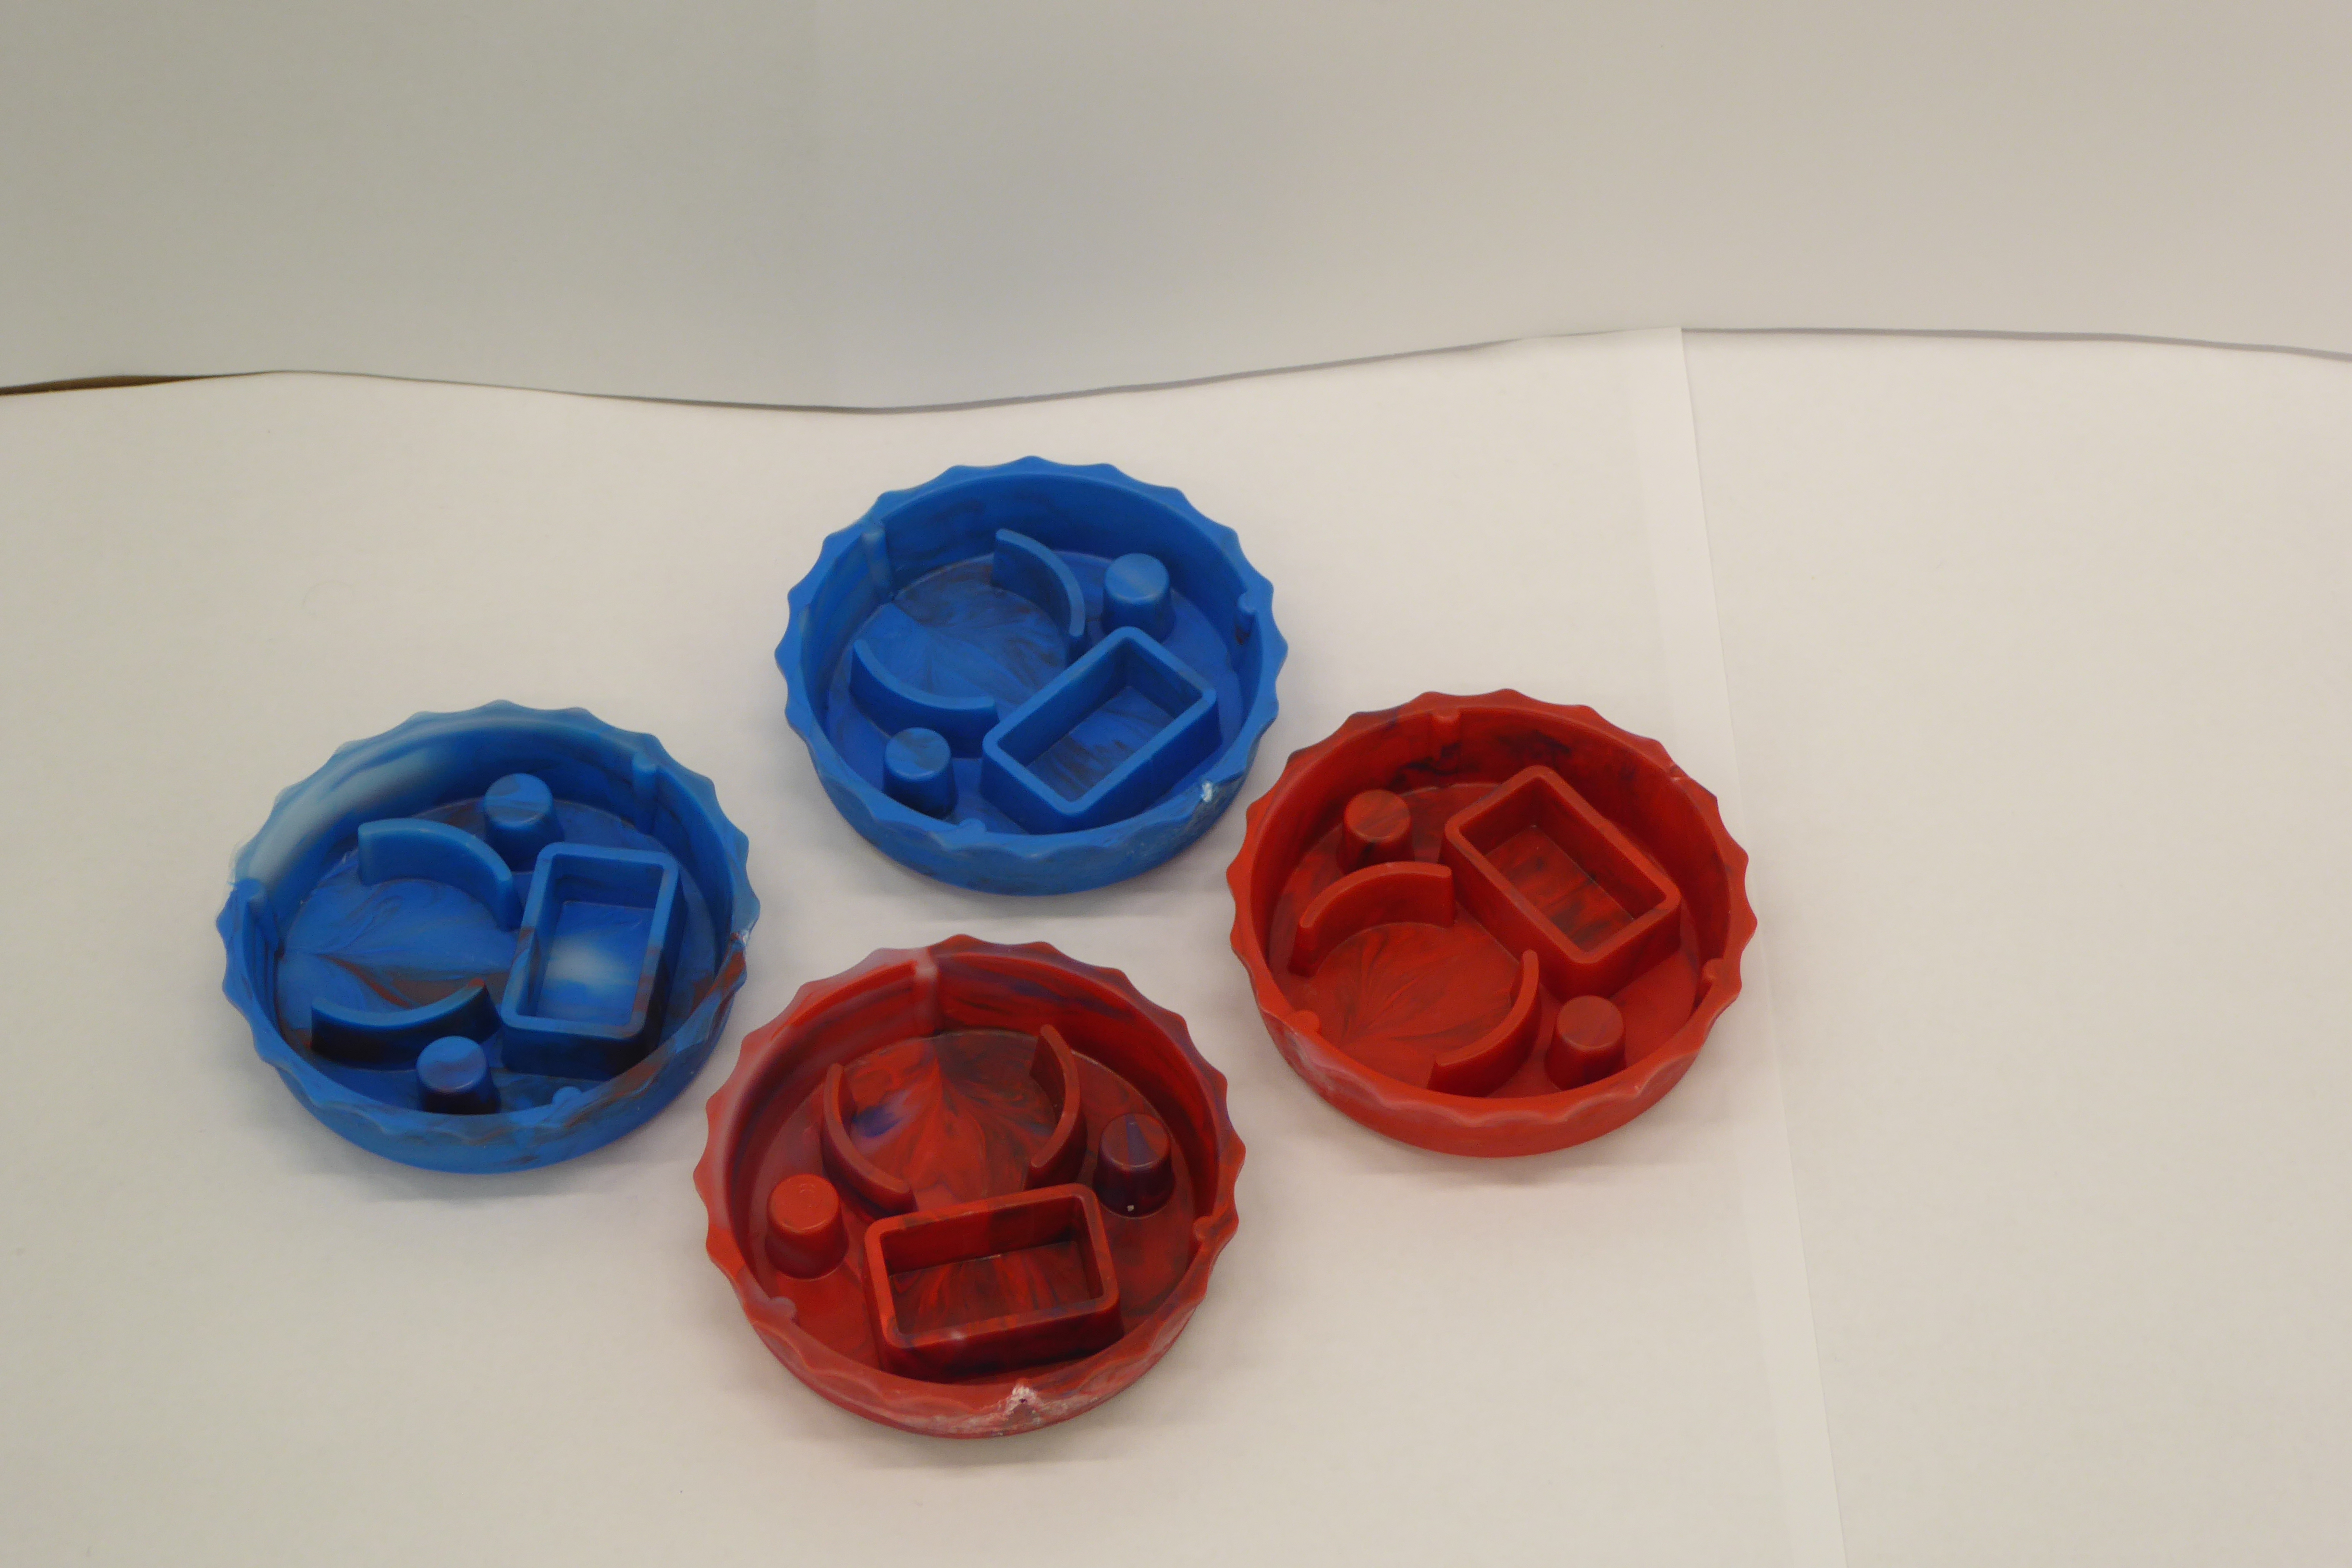
Label: Bottle Opener - Cover